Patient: sex M, age 45
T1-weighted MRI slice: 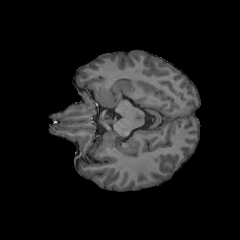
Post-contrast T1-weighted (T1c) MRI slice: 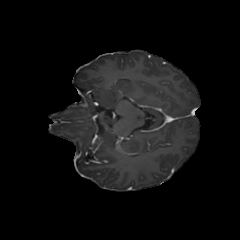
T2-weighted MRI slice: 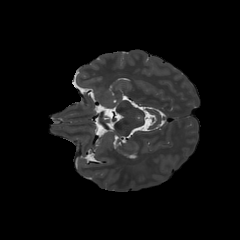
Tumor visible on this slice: no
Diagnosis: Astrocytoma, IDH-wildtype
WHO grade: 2